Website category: book
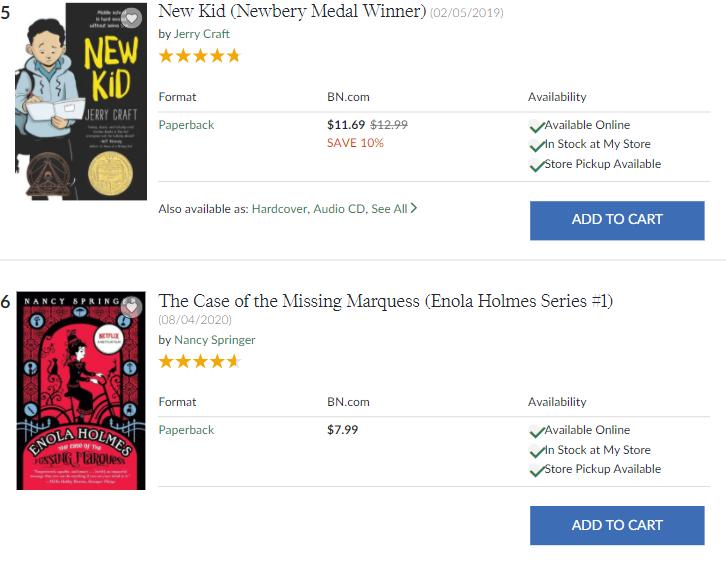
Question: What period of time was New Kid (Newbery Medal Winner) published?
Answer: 02/05/2019

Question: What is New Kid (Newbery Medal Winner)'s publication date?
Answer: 02/05/2019

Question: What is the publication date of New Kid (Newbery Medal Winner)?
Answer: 02/05/2019

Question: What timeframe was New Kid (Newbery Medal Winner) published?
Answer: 02/05/2019

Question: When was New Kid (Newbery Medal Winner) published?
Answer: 02/05/2019

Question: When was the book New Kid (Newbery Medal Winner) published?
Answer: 02/05/2019

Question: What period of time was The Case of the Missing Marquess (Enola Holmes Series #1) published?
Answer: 08/04/2020

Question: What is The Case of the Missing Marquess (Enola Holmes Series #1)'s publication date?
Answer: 08/04/2020

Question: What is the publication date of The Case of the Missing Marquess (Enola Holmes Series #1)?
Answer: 08/04/2020

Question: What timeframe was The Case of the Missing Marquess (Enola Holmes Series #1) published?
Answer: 08/04/2020

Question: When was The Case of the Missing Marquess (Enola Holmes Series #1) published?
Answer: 08/04/2020

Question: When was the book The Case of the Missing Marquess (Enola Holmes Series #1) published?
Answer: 08/04/2020

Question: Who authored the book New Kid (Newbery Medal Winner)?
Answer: Jerry Craft

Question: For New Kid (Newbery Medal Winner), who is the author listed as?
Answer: Jerry Craft

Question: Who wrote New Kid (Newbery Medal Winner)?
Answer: Jerry Craft

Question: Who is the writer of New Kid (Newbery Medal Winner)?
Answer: Jerry Craft

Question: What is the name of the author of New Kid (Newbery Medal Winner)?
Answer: Jerry Craft

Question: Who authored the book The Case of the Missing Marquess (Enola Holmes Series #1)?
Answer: Nancy Springer

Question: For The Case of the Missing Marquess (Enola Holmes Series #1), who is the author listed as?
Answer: Nancy Springer

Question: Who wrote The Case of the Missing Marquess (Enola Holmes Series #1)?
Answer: Nancy Springer

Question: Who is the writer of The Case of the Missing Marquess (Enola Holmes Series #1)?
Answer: Nancy Springer

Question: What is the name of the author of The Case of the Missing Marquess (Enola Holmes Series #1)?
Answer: Nancy Springer

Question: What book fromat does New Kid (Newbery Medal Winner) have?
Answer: Paperback

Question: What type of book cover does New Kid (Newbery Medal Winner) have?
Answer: Paperback

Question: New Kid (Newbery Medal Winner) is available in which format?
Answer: Paperback

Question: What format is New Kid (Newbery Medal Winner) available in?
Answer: Paperback

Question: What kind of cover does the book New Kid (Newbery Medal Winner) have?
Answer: Paperback

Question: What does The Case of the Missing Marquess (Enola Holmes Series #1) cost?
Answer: $7.99

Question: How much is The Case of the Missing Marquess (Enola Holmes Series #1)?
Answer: $7.99

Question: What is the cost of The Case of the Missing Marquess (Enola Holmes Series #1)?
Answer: $7.99

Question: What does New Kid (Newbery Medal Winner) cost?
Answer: $11.69

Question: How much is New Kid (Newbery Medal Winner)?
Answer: $11.69

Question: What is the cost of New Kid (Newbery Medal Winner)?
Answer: $11.69

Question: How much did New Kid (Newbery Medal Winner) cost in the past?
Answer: $12.99

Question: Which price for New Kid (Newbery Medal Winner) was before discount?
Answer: $12.99

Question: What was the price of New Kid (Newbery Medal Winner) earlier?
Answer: $12.99

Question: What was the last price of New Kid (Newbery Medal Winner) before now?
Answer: $12.99

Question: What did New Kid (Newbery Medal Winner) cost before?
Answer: $12.99

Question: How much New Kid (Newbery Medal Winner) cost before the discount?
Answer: $12.99

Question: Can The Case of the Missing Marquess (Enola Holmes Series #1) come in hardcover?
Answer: no

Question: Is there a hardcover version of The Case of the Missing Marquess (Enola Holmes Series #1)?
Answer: no

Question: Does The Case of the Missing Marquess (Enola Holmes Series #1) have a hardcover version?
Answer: no

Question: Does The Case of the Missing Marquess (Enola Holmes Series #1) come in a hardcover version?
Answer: no

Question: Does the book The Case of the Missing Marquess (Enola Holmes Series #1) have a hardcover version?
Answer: no

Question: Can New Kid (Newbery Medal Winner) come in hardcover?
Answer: yes

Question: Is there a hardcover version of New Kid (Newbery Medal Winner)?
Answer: yes

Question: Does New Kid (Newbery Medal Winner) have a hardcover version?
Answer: yes

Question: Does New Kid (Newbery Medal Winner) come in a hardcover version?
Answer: yes

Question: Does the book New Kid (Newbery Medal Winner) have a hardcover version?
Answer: yes

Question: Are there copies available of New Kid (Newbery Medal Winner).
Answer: yes

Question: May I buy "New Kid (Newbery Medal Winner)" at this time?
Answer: yes

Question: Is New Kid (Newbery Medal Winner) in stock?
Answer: yes

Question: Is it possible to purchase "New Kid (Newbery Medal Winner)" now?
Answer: yes

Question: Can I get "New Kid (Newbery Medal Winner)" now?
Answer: yes

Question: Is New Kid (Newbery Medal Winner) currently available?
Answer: yes

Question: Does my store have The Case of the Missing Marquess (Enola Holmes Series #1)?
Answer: yes

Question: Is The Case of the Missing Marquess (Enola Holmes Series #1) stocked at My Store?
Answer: yes

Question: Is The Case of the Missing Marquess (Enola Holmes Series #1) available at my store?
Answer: yes

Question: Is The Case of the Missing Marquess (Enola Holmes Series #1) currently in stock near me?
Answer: yes

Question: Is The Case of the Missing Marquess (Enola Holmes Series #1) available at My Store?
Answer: yes

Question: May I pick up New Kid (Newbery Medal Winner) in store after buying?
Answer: yes

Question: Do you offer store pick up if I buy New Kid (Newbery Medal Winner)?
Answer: yes

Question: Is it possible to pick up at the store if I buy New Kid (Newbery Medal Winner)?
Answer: yes

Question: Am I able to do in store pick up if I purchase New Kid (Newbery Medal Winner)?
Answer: yes